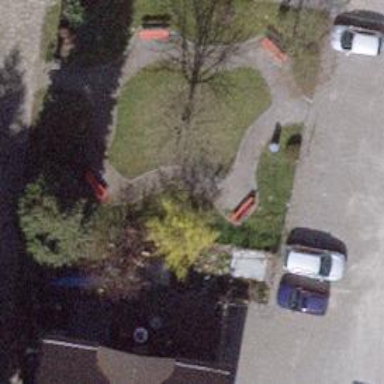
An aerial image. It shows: Red bench.